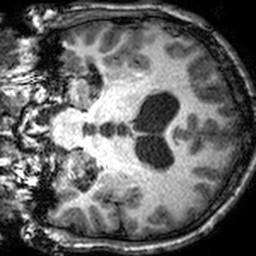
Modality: T1w
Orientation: coronal
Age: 23
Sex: male